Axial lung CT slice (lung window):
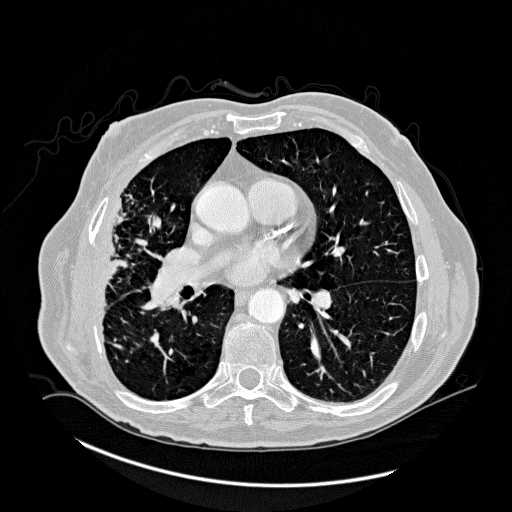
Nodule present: no